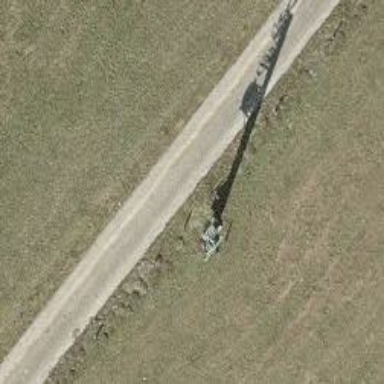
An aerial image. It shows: Minor power line with 3 cables.